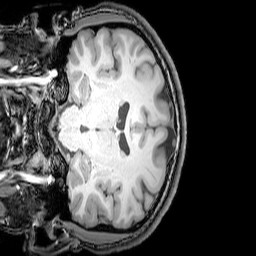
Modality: T1w
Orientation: coronal
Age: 24
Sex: male
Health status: healthy
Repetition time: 0.081 s
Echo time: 0.037 s